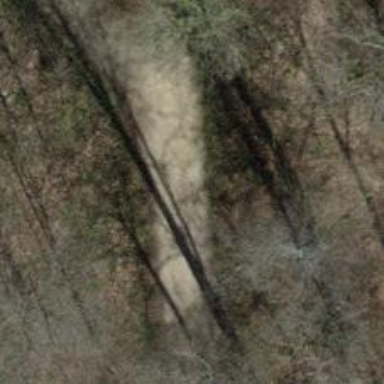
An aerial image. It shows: Unpaved track with grade 3 track type.